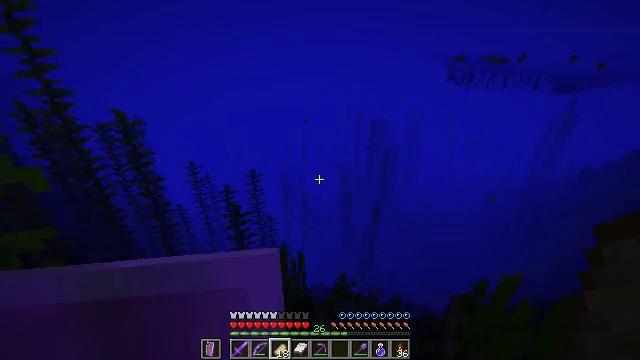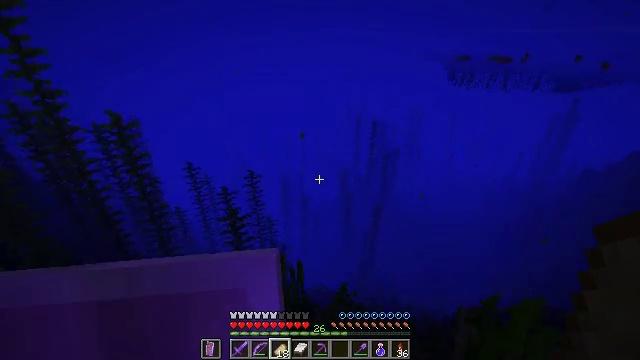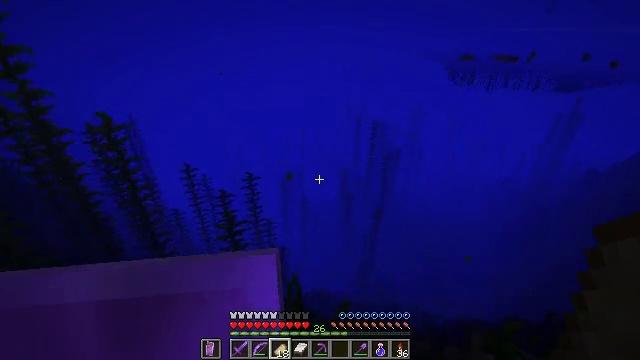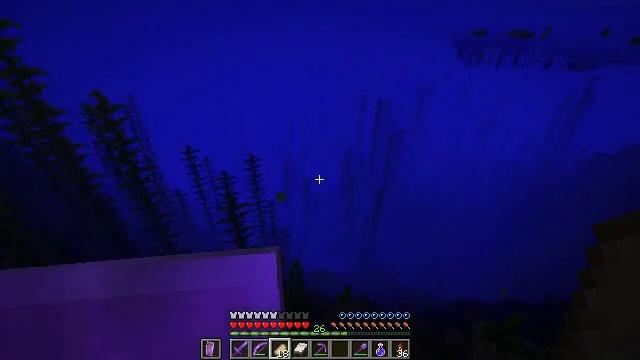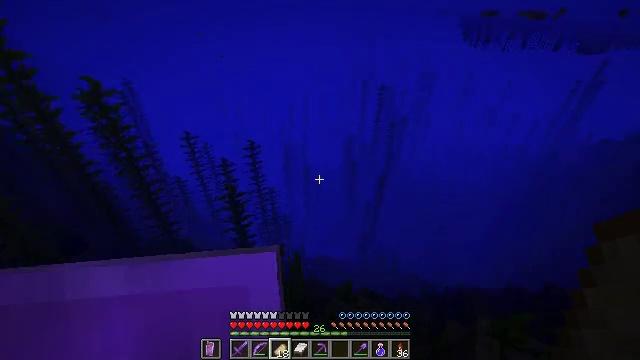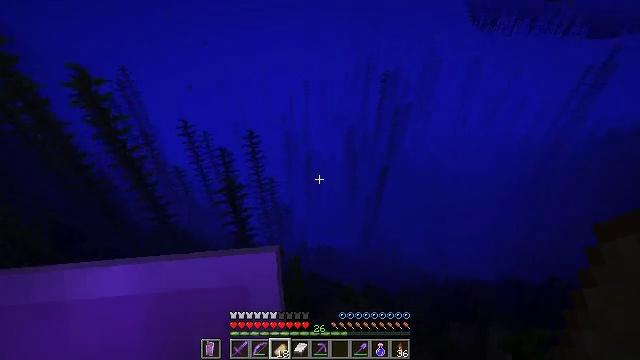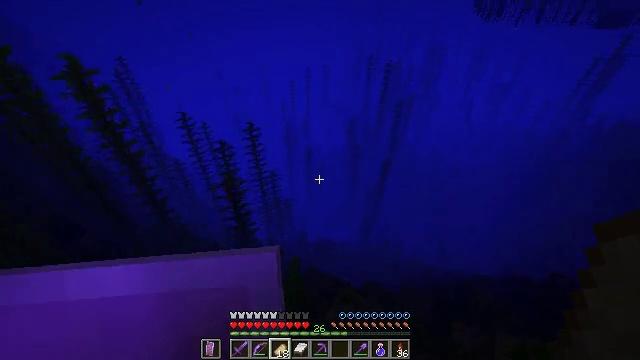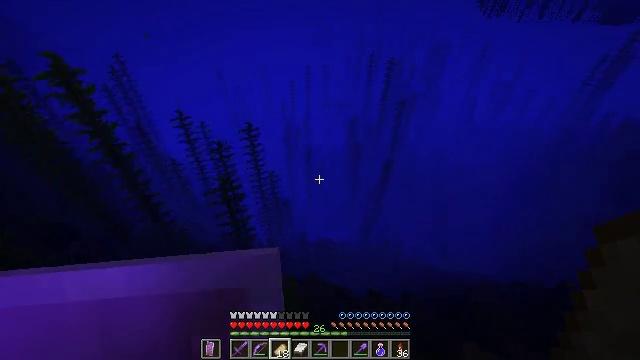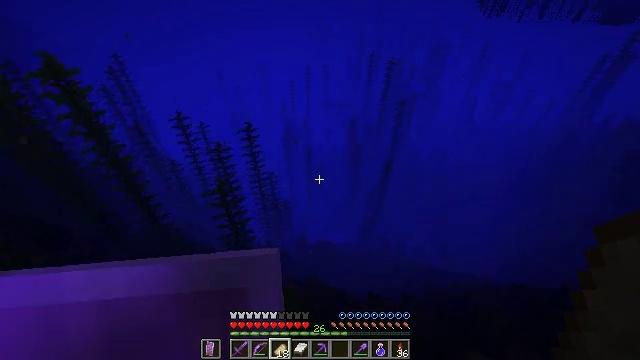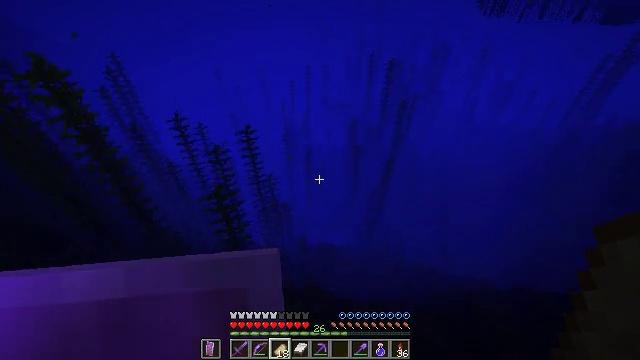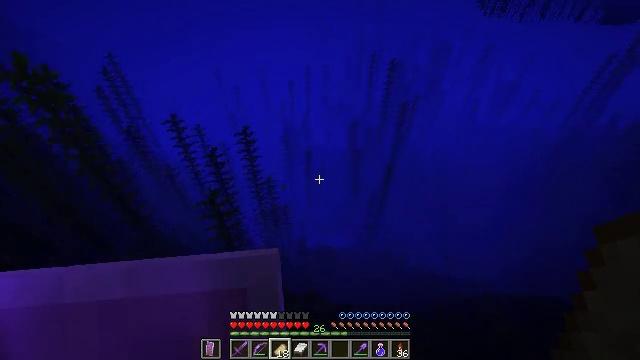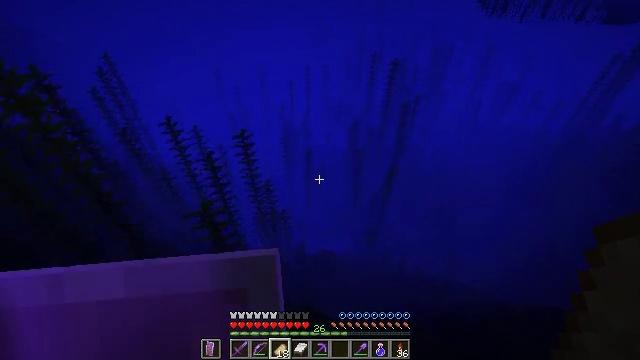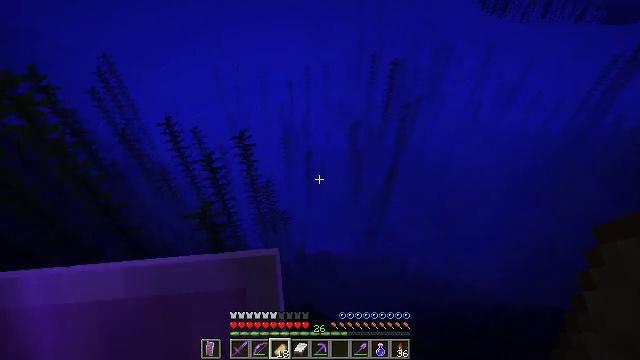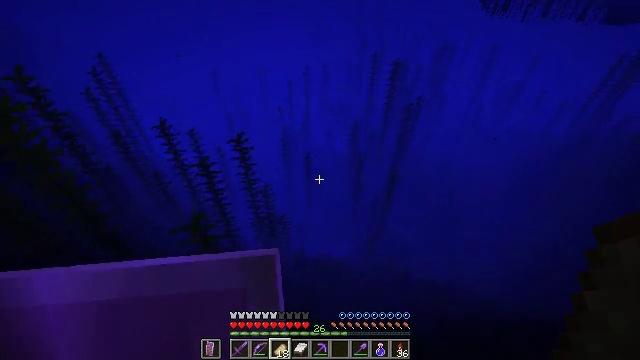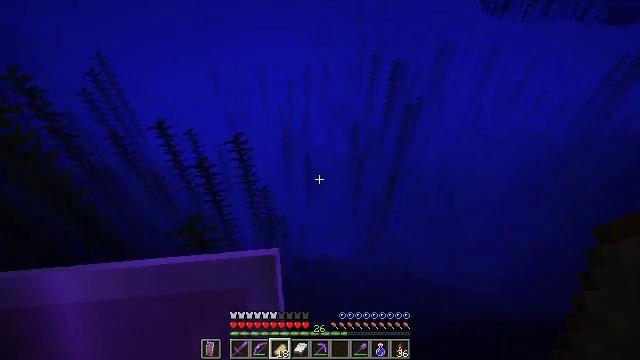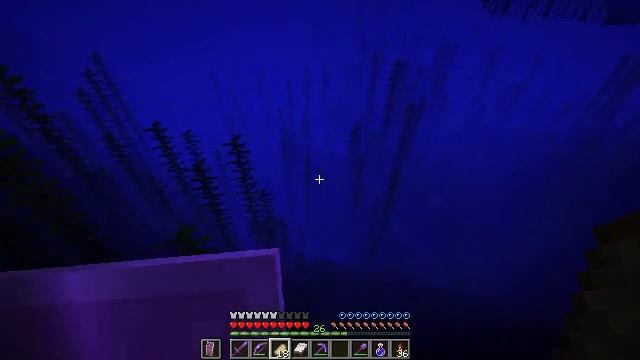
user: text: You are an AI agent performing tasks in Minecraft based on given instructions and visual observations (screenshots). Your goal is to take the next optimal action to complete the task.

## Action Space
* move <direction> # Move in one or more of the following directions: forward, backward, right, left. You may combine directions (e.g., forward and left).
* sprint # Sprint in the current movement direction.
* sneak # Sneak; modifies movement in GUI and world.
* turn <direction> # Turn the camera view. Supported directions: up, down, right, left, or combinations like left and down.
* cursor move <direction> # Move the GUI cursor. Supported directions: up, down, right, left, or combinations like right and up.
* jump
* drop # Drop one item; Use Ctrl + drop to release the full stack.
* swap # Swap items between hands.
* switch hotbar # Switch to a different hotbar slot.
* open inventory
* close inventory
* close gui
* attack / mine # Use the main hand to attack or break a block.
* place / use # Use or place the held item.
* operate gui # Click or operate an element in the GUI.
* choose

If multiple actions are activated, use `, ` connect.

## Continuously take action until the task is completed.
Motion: motion action
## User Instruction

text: Dig up some sand.
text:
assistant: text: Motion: move forward, sprint, jump
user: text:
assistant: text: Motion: move forward, sprint, jump
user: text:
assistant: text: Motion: move forward, sprint, turn down, jump
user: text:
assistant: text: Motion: move forward, sprint, turn down, jump
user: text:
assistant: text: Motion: move forward, sprint, turn down, jump
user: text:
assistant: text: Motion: move forward, sprint, turn down, jump
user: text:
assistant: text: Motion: move forward, sprint, jump
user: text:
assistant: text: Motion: move forward, sprint, jump
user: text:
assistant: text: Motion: move forward, sprint, jump
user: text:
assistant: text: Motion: move forward, sprint, jump
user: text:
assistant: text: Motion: move forward, sprint, jump
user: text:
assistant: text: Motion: move forward, sprint, jump
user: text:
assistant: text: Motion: move forward, sprint, jump
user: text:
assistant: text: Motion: move forward, sprint, jump
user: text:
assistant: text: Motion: move forward, sprint, jump
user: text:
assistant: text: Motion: move forward, sprint, jump
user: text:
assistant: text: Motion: sprint, jump
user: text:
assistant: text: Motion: sprint, jump
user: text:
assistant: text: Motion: jump
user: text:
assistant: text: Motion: jump
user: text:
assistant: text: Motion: jump
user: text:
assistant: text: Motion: turn left and up, jump
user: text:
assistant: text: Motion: turn left and up, jump
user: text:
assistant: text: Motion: jump
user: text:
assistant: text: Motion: jump
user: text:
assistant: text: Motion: jump
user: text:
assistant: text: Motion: jump
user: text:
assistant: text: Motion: jump
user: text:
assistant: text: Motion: jump
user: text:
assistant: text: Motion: jump